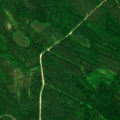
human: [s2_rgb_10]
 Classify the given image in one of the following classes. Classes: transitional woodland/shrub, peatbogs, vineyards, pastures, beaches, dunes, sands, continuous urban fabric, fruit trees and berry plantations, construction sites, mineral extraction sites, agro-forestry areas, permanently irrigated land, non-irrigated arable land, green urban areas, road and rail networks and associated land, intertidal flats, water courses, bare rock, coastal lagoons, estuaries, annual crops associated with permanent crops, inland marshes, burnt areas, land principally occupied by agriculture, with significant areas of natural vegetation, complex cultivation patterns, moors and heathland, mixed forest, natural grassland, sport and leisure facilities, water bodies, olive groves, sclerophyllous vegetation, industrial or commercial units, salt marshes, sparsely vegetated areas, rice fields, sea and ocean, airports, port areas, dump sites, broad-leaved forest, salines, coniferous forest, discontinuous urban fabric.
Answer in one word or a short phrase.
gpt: coniferous forest, mixed forest